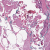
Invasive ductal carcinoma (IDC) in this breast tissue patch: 0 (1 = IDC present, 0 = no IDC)